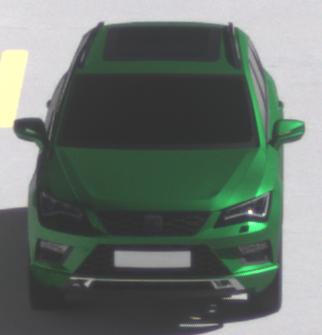
Make: SEAT
Model: Ateca 1.0 TSI Ecomotive
Detailed model: Ateca (5FP)
Model produced from: 2016/08
Model produced until: 2018/08
Doors: 5
Color: green
Road condition: dry road
Daytime: midday
Contrast: high contrast